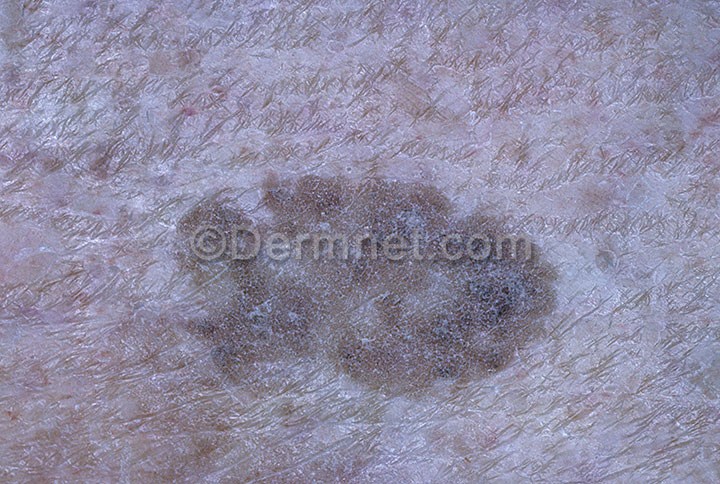
Disease: Seborrheic Keratoses and other Benign Tumors